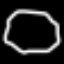
Label: octagon